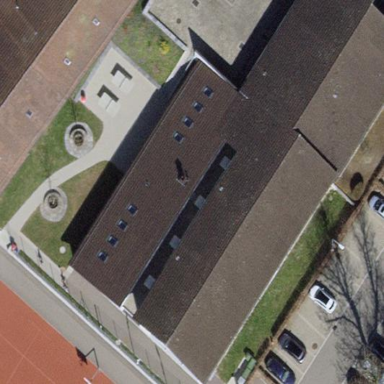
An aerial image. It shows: School building.